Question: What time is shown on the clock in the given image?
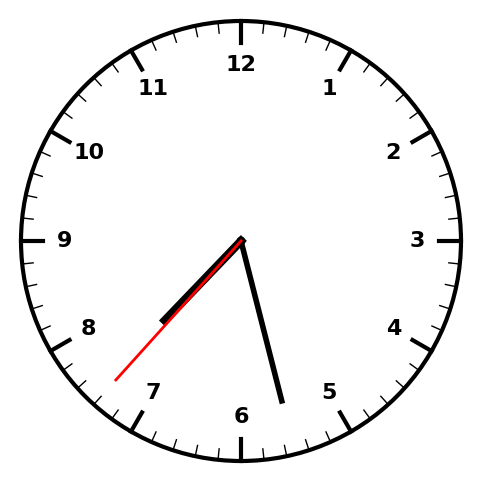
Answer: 07:27:37